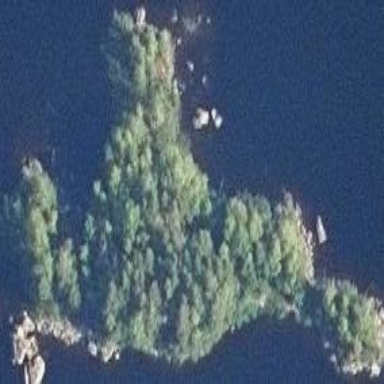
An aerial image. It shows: Islet.